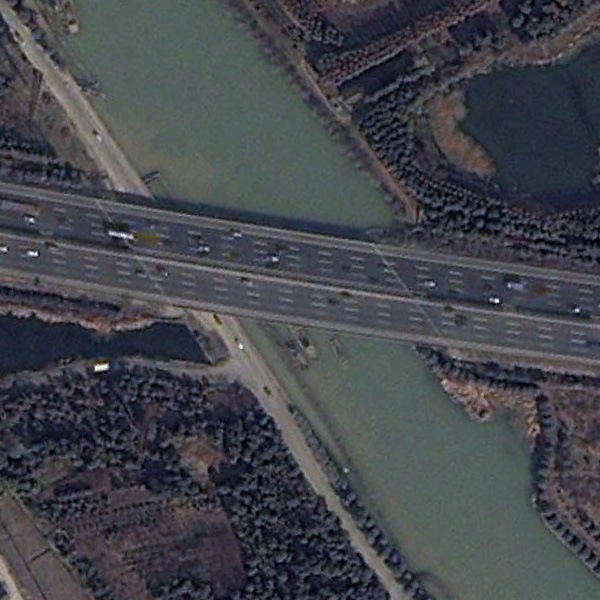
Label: Bridge